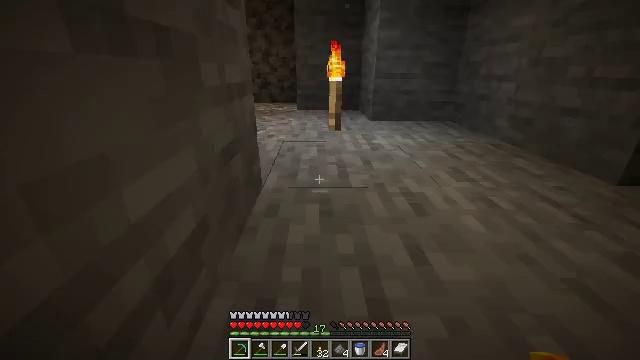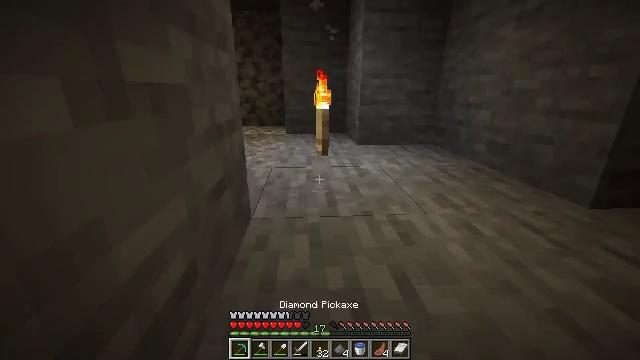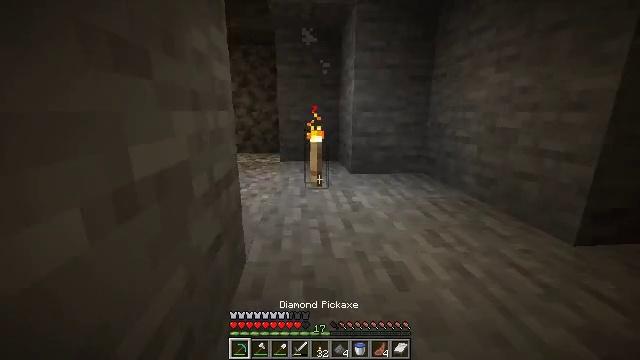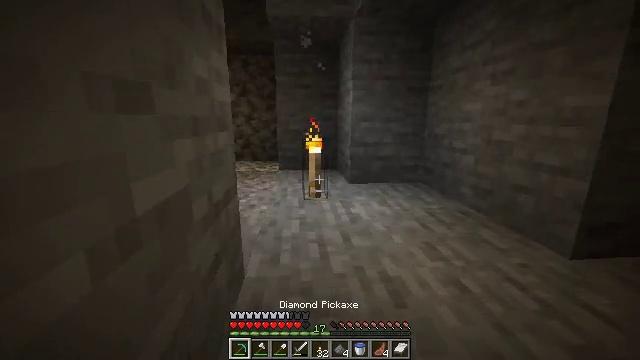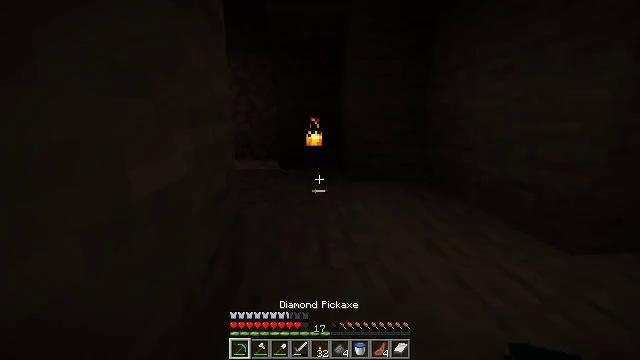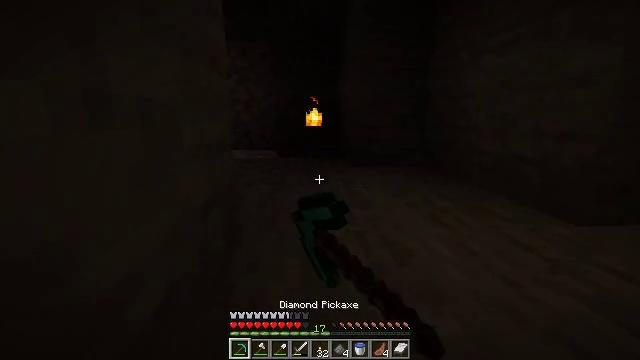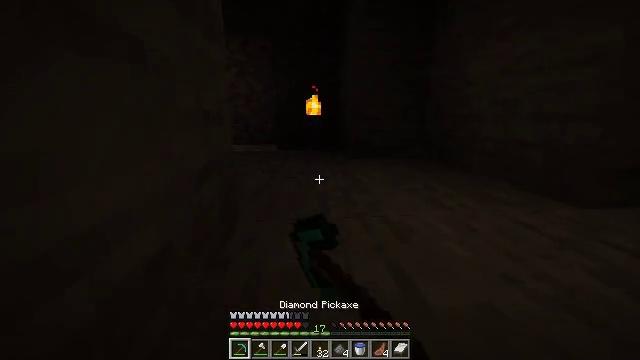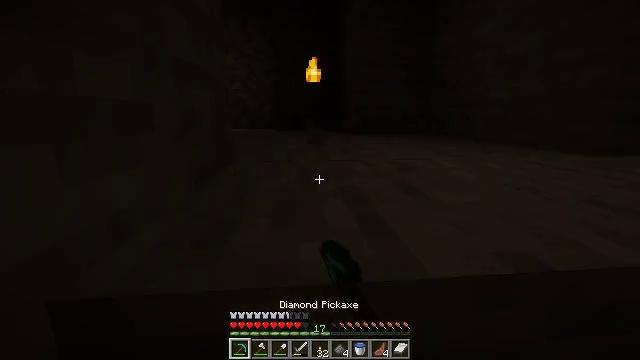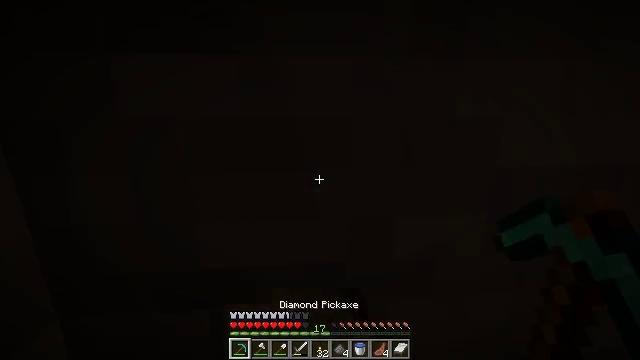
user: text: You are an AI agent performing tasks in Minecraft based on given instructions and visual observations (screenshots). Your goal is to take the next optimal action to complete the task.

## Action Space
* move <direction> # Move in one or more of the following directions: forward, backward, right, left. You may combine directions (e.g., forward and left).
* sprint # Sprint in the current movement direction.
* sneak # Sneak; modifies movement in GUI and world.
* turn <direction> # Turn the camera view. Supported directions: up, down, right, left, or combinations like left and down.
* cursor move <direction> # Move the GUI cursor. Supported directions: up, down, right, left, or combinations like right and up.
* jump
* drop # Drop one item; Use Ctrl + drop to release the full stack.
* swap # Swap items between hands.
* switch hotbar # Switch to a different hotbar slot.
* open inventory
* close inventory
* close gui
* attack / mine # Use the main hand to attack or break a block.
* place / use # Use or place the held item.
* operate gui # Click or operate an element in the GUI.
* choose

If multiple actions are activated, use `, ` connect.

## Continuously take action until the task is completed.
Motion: motion action
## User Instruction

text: Remove the torch from its spot.
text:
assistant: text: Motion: move forward, turn right and up, switch to hotbar 1
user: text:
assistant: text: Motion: move forward, turn right and up, switch to hotbar 1
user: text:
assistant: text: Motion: move forward, turn up, switch to hotbar 1
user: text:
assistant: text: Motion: move forward, attack / mine, switch to hotbar 1
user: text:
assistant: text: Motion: move forward, attack / mine
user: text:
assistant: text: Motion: move forward, attack / mine
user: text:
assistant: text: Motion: move forward, attack / mine
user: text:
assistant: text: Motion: move forward, turn down, attack / mine
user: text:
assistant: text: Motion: attack / mine